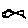
Label: fish